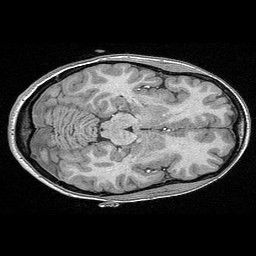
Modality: T1w
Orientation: axial